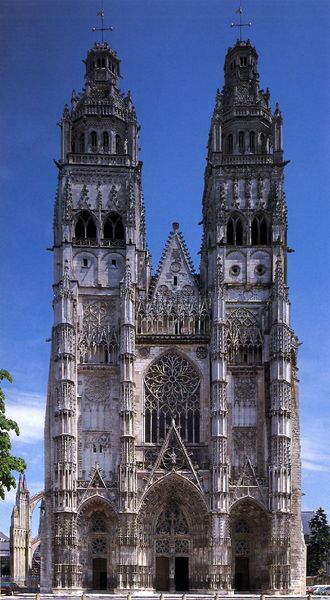
Titel: Kathedrale St. Gatien von Tours
Standort: Tours, Kathedrale St. Gatien (EU - F)
Schlagwörter: blau, himmel, bäume, fenster, frankreich, grau, pfeiler, tür, muster, architektur, stein, kirche, gotik, turm, bogen, fassade, giebel, figuren, symmetrie, verzierung, tor, foto, fotografie, kirchtürme, kreuz, türme, dom, symmetrisch, kathedrale, portal, kreuze, portale, gotisch, rosette, spitzbögen, gothik, maßwerk, notre dame, westportal, wimperge, doppelturmfassade, westturm, katedrale, tympanon, reims, trichterportal, wimperg, fialen, turmfreigeschoss, durchbrochener wimperg